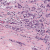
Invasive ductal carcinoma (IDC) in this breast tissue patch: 1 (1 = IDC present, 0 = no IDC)